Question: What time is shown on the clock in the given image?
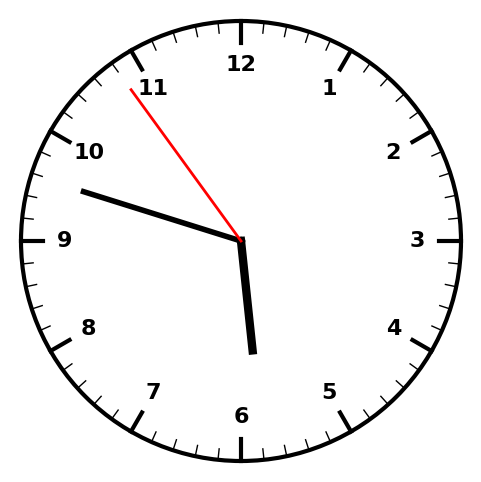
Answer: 05:47:54